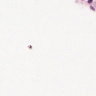
Metastatic tissue present: no